Interaction volume radius: 10 \u00c5
Interaction volume height: 35 \u00c5
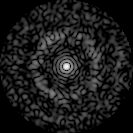
Disorder parameter: 0.8377